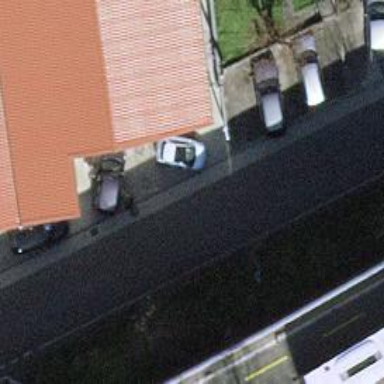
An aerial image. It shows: Paved footway.